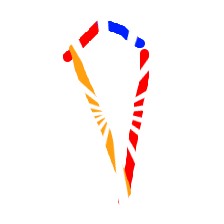
Shape: kite